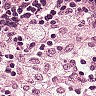
Metastatic tissue present: no